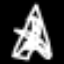
Label: The Eiffel Tower